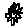
Label: flower